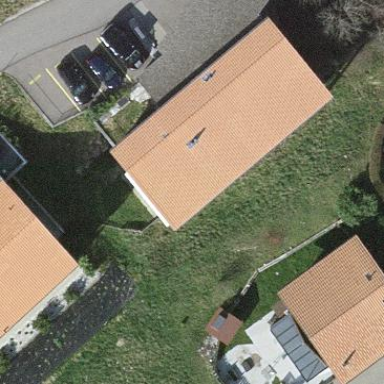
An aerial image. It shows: Building with roof made of roof tiles.